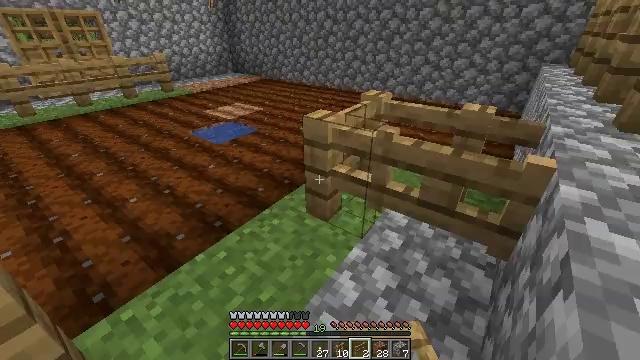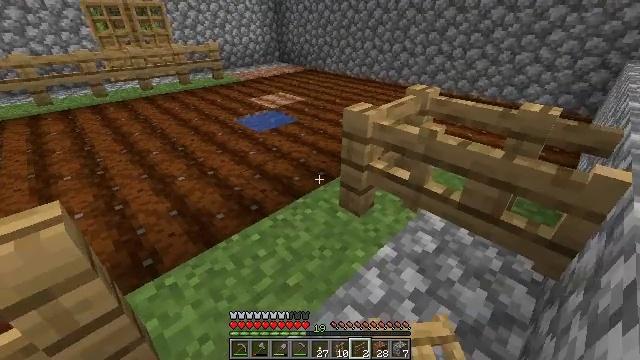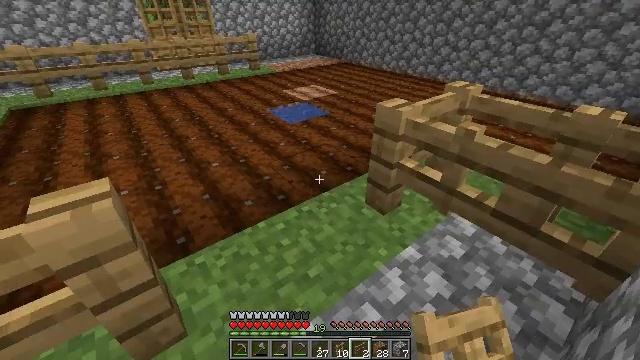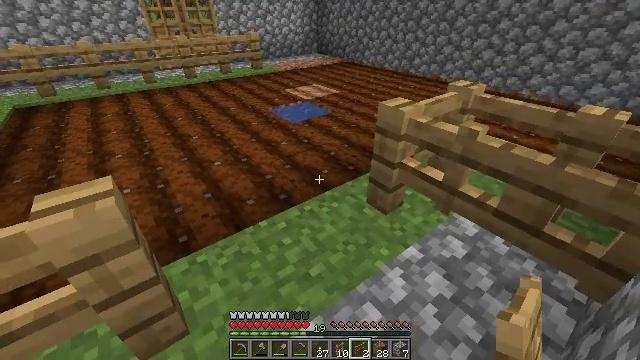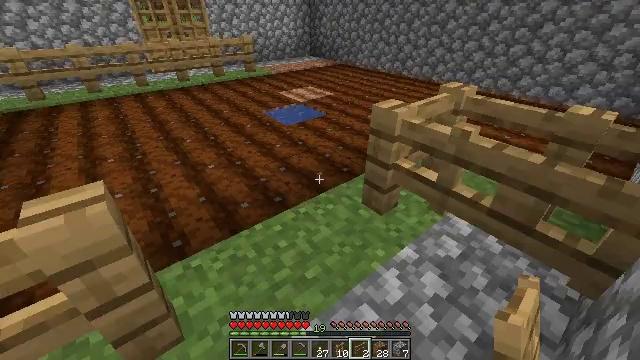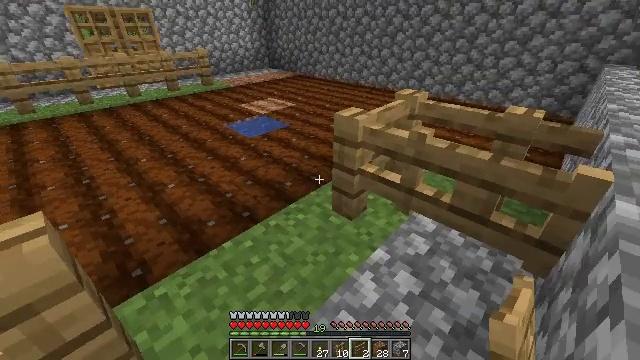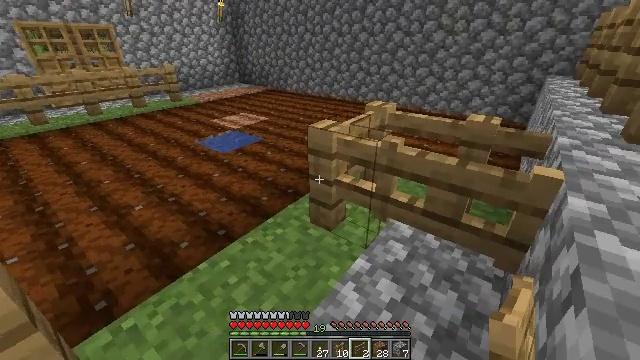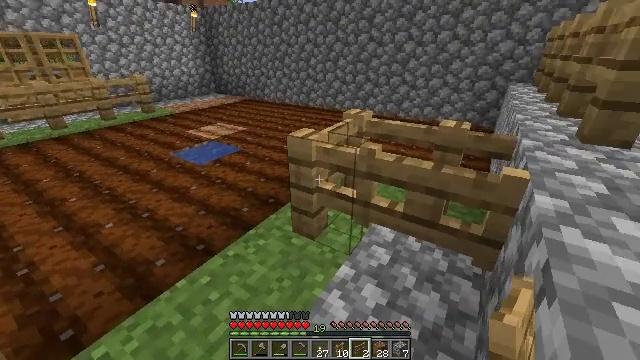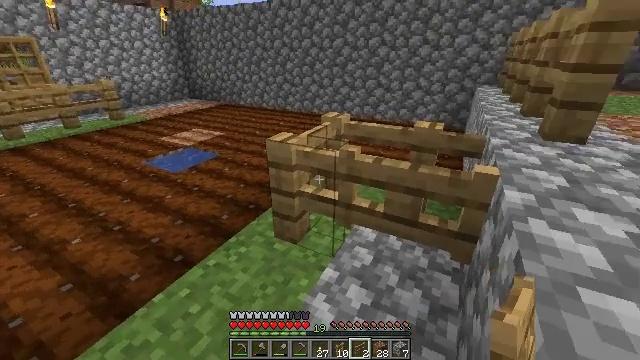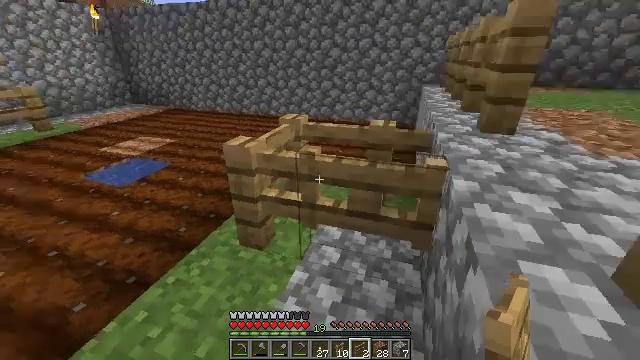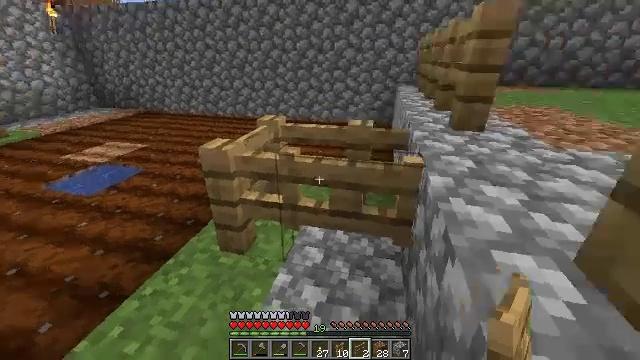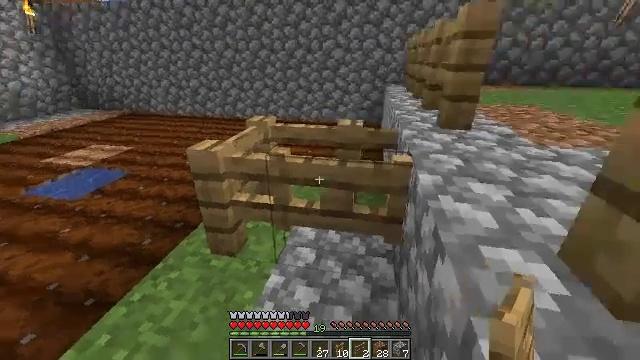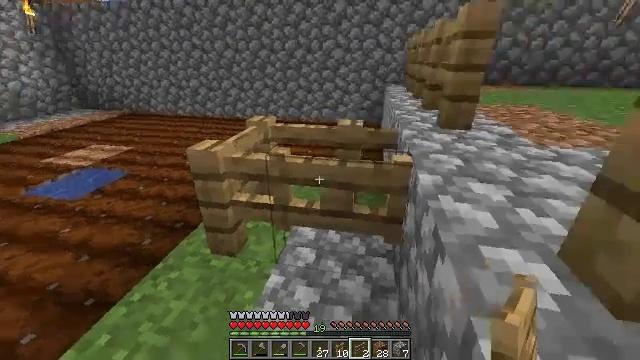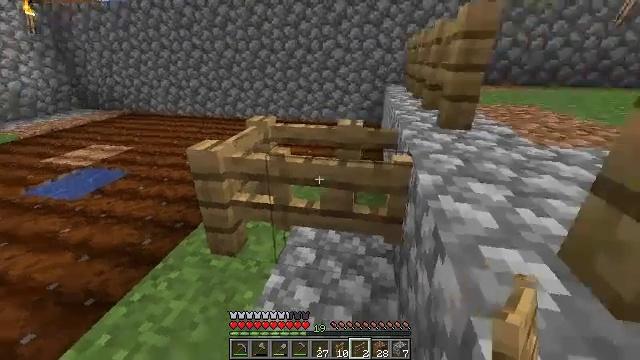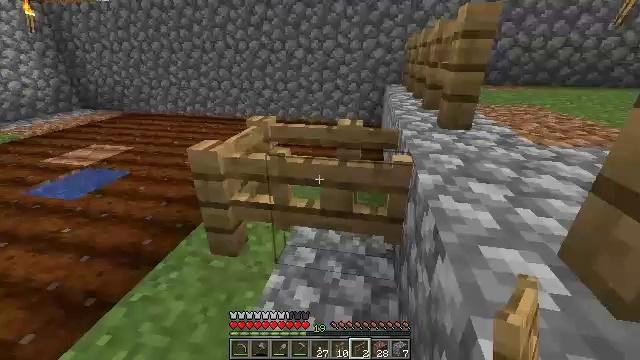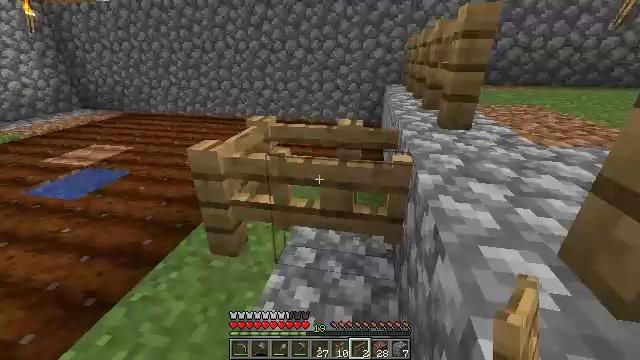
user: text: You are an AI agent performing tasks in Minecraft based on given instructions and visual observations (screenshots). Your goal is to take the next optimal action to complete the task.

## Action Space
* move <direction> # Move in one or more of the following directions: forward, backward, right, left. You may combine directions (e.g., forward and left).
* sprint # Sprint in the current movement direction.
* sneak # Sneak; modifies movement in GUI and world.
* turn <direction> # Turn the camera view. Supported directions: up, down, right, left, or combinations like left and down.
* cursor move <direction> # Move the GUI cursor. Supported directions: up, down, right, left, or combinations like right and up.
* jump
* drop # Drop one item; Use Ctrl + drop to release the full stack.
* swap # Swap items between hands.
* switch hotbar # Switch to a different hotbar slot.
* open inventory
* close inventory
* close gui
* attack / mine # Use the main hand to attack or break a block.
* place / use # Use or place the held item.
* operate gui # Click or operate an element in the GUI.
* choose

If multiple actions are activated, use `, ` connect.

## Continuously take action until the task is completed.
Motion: motion action
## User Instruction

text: Reclaim the oak fence gate by mining.
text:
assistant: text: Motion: turn left and down
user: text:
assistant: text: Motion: turn left and down
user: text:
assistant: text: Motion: no_op
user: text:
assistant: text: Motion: turn right
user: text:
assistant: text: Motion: turn right and up
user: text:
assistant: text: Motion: turn right and up
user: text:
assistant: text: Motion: turn right and up
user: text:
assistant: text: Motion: turn right
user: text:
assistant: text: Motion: turn right
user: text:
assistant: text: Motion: turn right
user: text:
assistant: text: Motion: turn right
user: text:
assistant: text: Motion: no_op
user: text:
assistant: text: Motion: no_op
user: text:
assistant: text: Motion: no_op
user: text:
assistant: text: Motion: no_op
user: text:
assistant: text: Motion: no_op
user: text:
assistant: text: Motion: no_op
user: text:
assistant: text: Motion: no_op
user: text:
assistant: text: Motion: no_op
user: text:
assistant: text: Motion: no_op
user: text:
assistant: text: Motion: no_op
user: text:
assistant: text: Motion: no_op
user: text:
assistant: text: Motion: no_op
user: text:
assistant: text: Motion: no_op
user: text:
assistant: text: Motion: no_op
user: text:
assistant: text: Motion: no_op
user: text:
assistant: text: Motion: no_op
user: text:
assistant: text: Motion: no_op
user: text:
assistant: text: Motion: switch to hotbar 2
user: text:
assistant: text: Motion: switch to hotbar 2